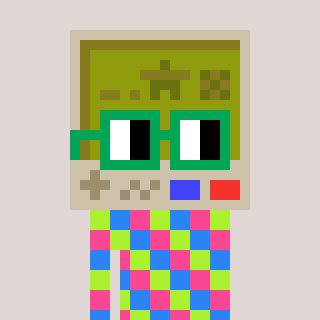
a pixel art character with square green glasses, a gameboy-shaped head and a orange-colored body on a warm background